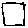
Label: square